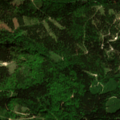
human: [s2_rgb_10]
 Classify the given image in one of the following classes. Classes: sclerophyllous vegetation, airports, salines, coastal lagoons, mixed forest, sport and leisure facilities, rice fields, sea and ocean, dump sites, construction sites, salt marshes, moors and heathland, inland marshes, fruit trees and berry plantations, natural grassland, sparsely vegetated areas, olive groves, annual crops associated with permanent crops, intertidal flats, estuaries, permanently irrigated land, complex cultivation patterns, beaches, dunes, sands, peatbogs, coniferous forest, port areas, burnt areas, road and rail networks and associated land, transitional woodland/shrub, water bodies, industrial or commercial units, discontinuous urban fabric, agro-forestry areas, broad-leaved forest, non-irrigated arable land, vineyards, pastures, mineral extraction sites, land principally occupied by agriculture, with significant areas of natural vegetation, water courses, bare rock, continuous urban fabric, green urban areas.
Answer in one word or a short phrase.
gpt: pastures, broad-leaved forest, coniferous forest, mixed forest